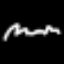
Label: squiggle